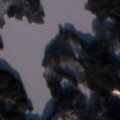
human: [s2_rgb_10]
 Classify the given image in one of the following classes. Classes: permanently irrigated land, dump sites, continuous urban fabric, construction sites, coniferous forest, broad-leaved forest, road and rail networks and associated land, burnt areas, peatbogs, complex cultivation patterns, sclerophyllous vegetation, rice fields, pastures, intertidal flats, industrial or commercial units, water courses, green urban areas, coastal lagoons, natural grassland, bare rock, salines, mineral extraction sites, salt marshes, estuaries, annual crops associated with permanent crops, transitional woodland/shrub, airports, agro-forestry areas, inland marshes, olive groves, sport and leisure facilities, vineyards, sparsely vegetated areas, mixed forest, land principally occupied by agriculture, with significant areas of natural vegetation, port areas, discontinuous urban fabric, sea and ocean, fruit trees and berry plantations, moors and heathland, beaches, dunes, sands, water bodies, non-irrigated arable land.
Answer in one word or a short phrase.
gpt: coniferous forest, mixed forest, transitional woodland/shrub, water bodies